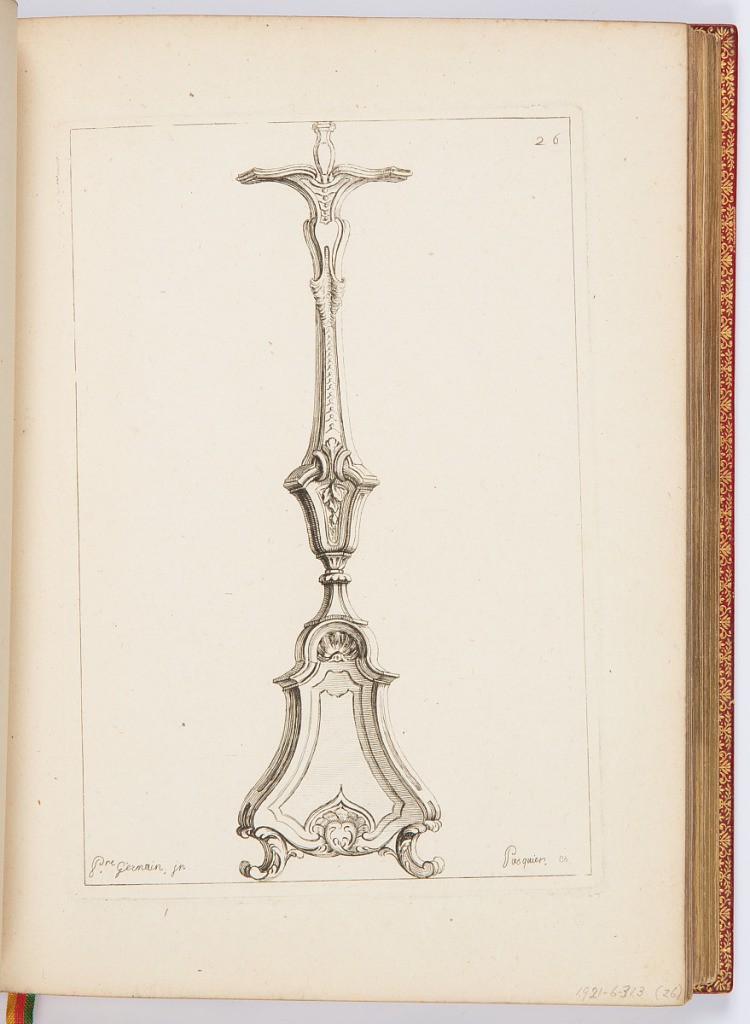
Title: Chandelier d'autel
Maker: Pierre Germain, French, 1703 - 1783
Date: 1748
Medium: Etching on laid paper
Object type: Print
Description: Design for a candlestick for an altar decorated with ornament motifs including piastre, brackets, leaves, scallop shell, and scrolls. The plate is signed and numbered.